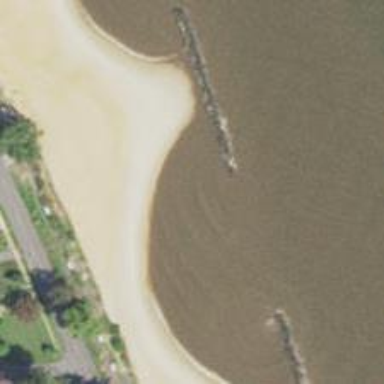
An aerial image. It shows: Breakwater structure.